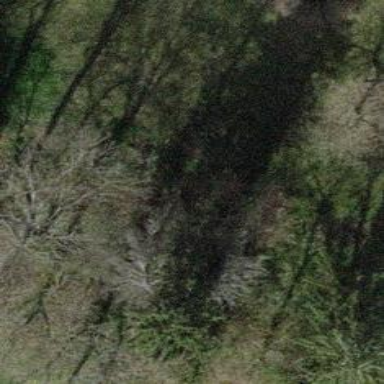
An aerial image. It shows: Evergreen needle-leaved tree.